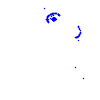
Particle: pion